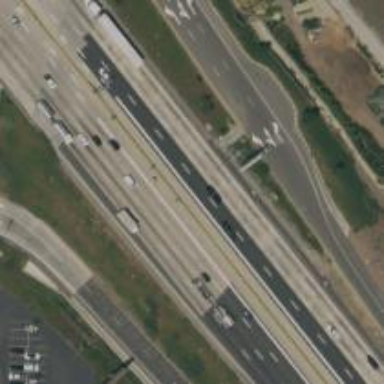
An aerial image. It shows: Motorway.